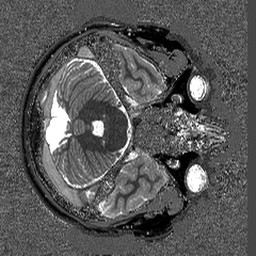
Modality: T1map
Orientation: axial
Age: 31
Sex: male
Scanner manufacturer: siemens
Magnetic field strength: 3 T
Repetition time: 5 s
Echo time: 0.00298 s